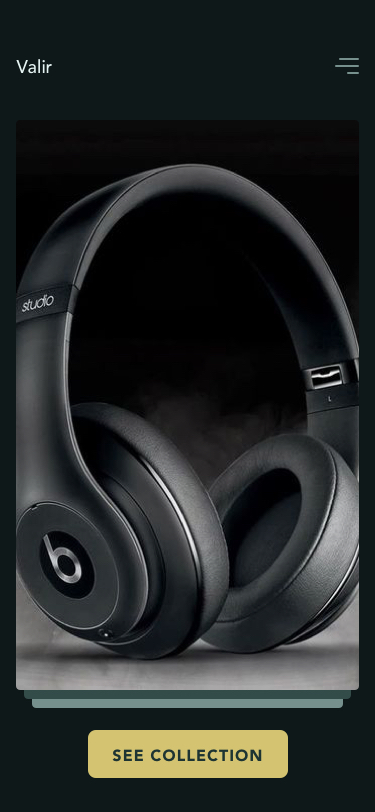
Text in this UI design:
Valir